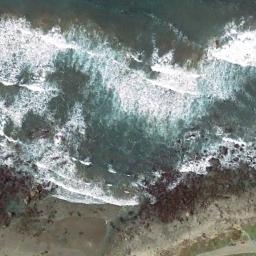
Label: beach